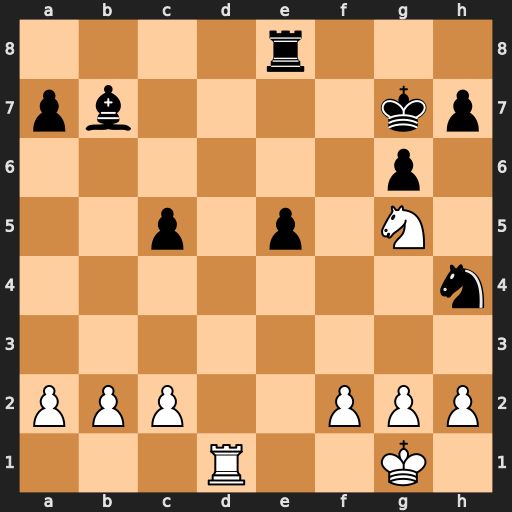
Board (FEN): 4r3/pb4kp/6p1/2p1p1N1/7n/8/PPP2PPP/3R2K1
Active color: w
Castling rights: -
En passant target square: -
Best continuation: Rd7+ Kf6 Nxh7+ Ke6 Rxb7